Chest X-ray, AP view. Patient: 30 years old, sex F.
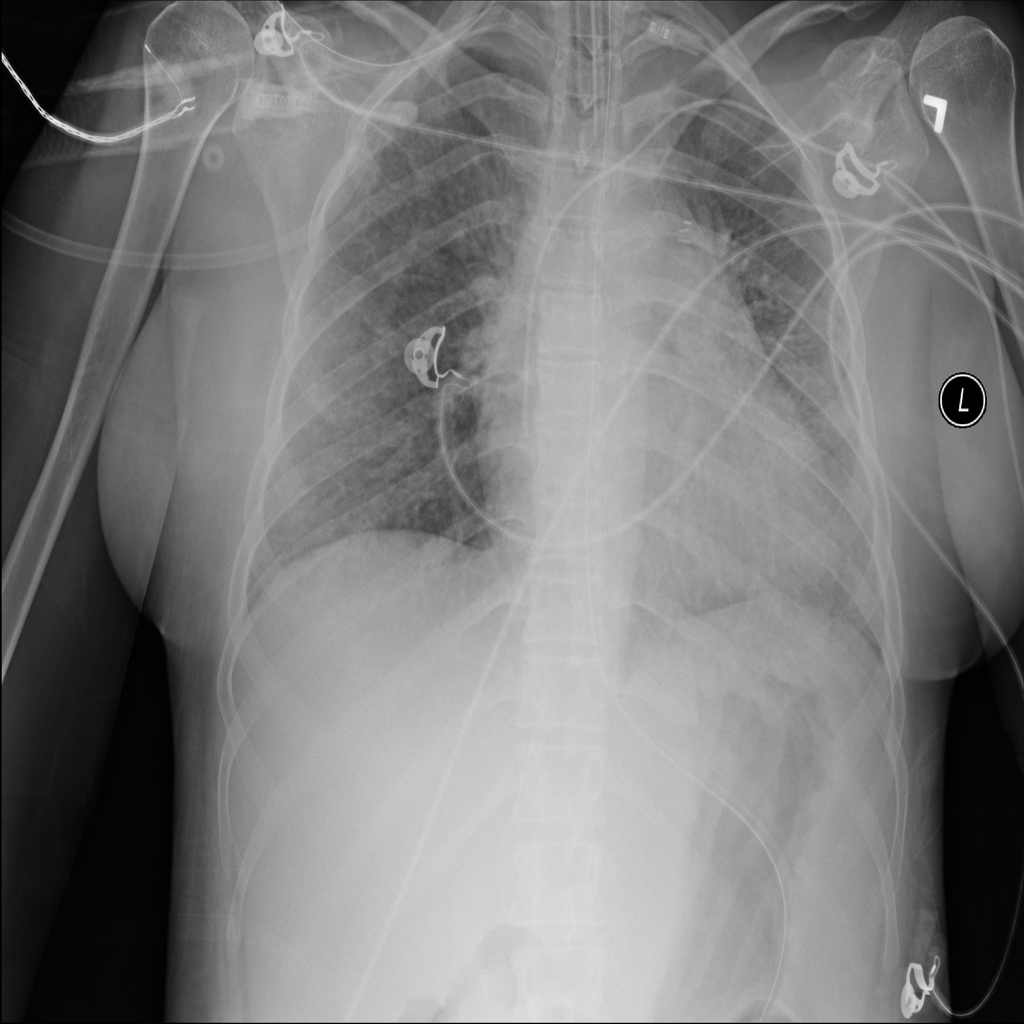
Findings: No Finding